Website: home-depot
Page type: billing-address
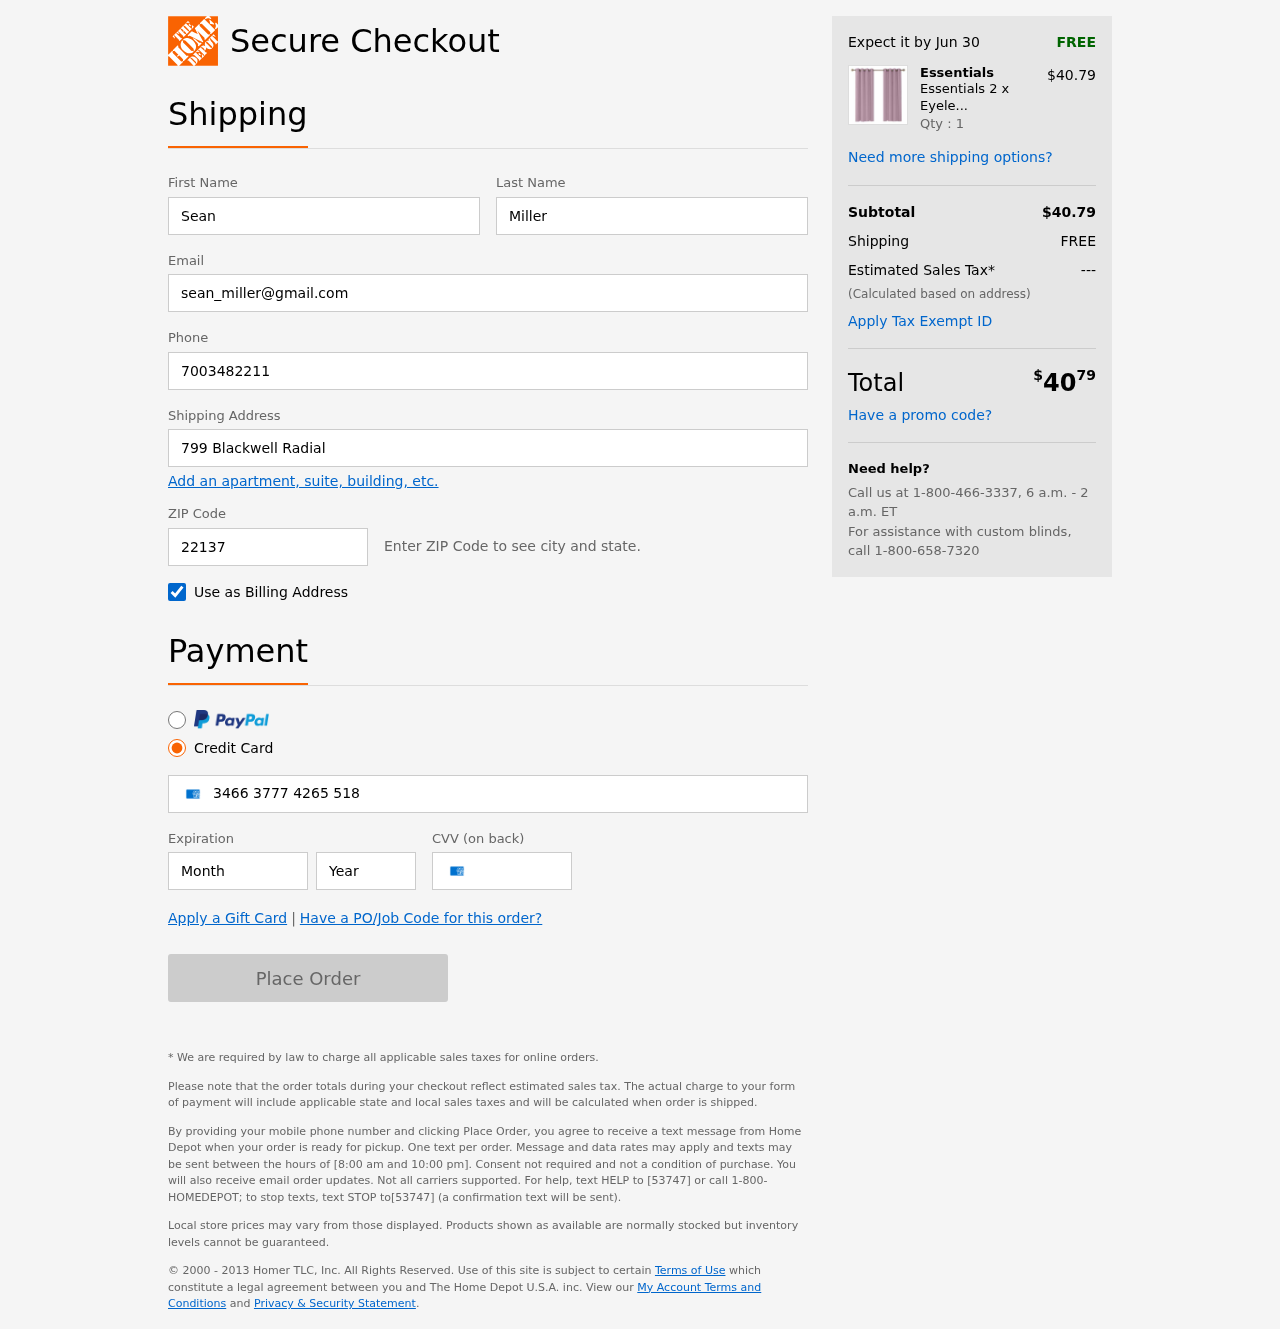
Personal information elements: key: PII_FIRSTNAME
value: Sean
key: PII_LASTNAME
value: Miller
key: PII_EMAIL
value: sean_miller@gmail.com
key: PII_PHONE
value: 7003482211
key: PII_STREET
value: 799 Blackwell Radial
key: PII_POSTCODE
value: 22137
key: PII_CARD_NUMBER
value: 3466 3777 4265 518
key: PII_CARD_EXPIRY_MONTH
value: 04
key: PII_CARD_CVV
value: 5374
Product elements: key: PRODUCT1_BRAND
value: Essentials
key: PRODUCT1_NAME
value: Essentials 2 x Eyelet Curtains
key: PRODUCT1_PRICE
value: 40.79
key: PRODUCT1_QUANTITY
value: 1
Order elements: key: ORDER_DELIVERY_DATE
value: Jun 30
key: ORDER_SUBTOTAL
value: $40.79
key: ORDER_SHIPPING_COST
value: FREE
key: ORDER_TAX
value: ---
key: ORDER_TOTAL2
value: $4079